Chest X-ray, AP view. Patient: 35 years old, sex F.
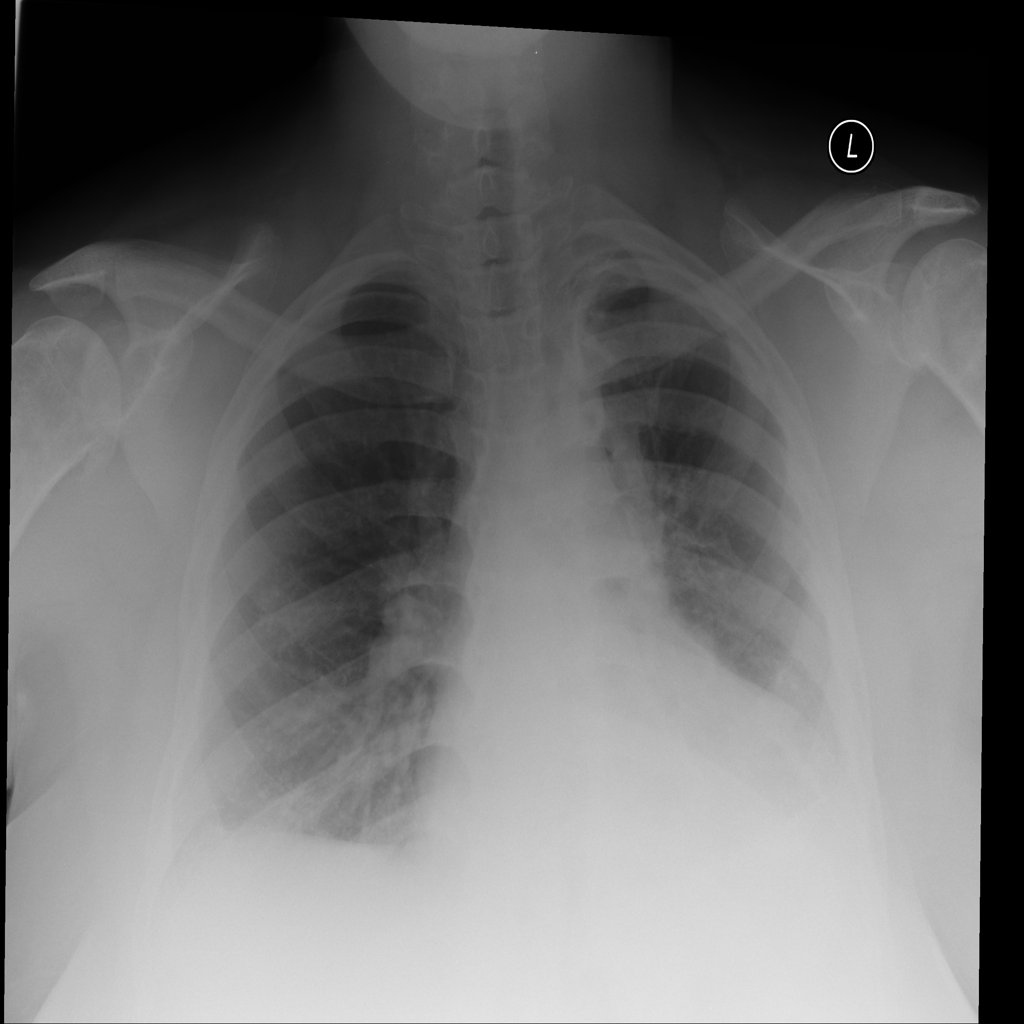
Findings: No Finding